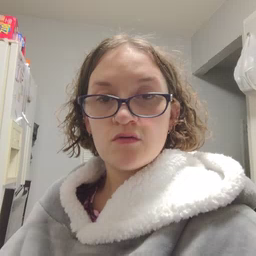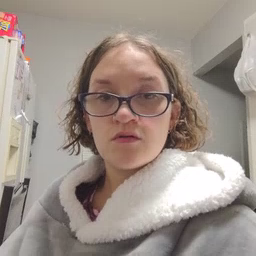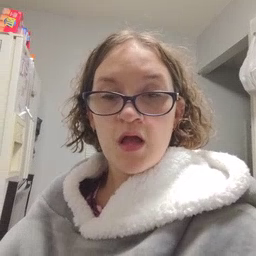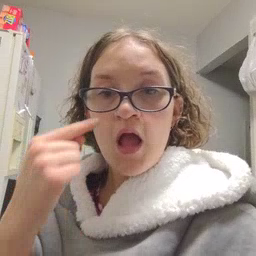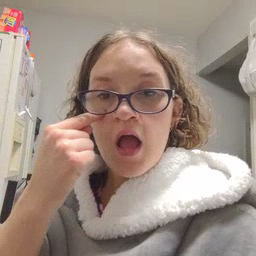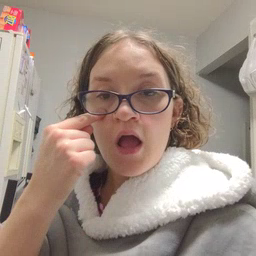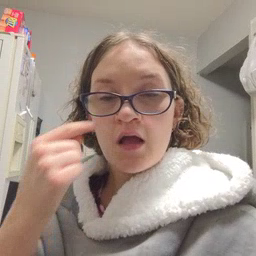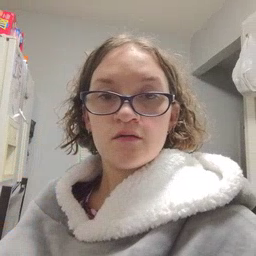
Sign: eye